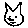
Label: cat